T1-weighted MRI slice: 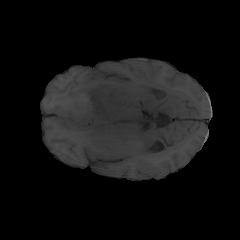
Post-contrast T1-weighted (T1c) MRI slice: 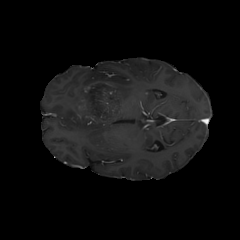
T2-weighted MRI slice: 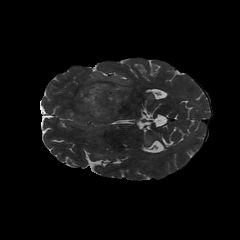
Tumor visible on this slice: yes